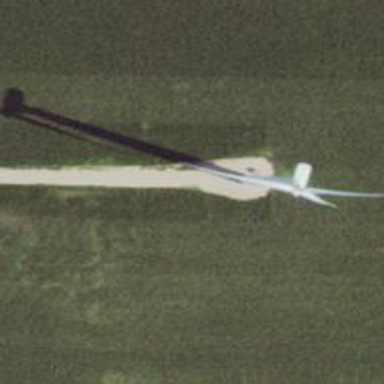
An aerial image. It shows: Wind generator powered by wind turbine.